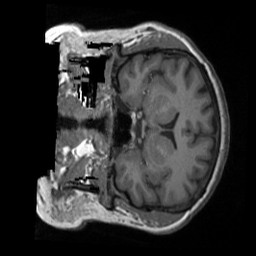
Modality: T1w
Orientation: coronal
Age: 43
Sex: female
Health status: ill
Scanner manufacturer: siemens
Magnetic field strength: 3 T
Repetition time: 1.9 s
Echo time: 0.00247 s